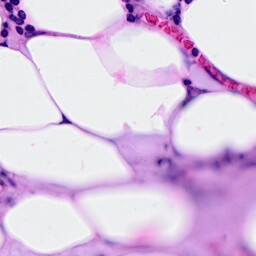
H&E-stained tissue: Breast